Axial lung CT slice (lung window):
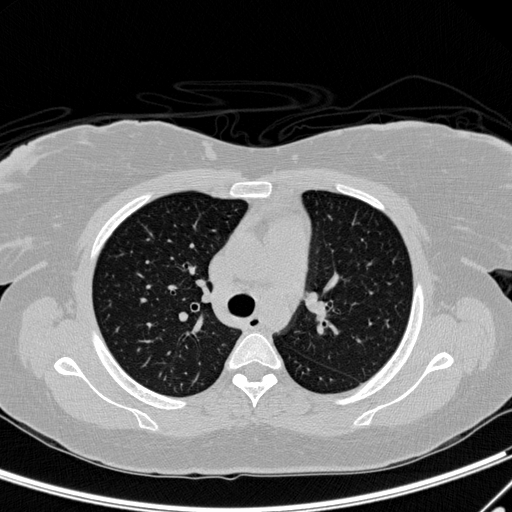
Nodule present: no